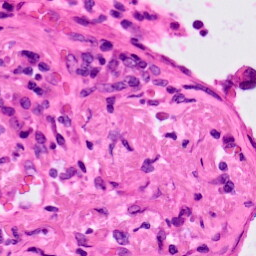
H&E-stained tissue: Lung